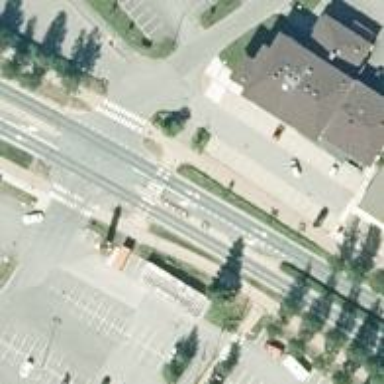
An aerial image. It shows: Asphalt cycleway with zebra crossing.